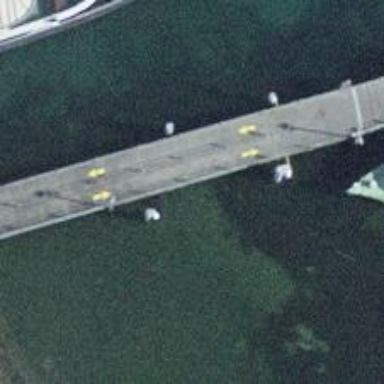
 where ferries moor. It is pier and serves as public transport platform."